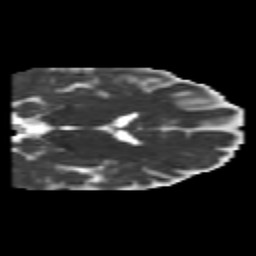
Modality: MD
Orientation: coronal
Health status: healthy
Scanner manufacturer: philips
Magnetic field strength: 3 T
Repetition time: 6.964 s
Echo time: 0.092 s